Question: Here is a little follow-up question to this question of mine: <URL>.
This is my current setup:
'''
config {
tx_realurl_enable = 1
simulateStaticDocuments = 0
sys_language_uid = 1
language = de
locale_all = de_DE
htmlTag_langKey = de
linkVars := addToList(L)
uniqueLinkVars = 1
sys_language_mode = content_fallback
sys_language_overlay = 1
}
[globalVar = GP:L = 1]
config.sys_language_uid = 1
config.language = de
config.locale_all = de_DE
config.htmlTag_langKey = de
[global]
[globalVar = GP:L = 2]
config.sys_language_uid = 2
config.language = en
config.locale_all = en_EN
config.htmlTag_langKey = en
[global]
'''
In the backend, German has the ID 1 and English the ID 2. Up to now, everything worked fine. But now there is a site where some German content has no direct translated element in the English content. In other words: I need an element only to appear on the German version.
Up to now, the German content sat in the "default" column and the English content was added in the "english" column. So I thought all I have to do is add a german translation to the site and add the element there. But it is not working as expected:

This is the content I added. The left column (marked green) is the default content. The middle column (pink) is the German content. The right column (blue) is the English content.
But in the frontend, on the English site the blue (English) content is show and on the German site, the green (default) content is shown, not the pink (German) content, as I would have expected and desired.
Where did I go wrong?
I already confirmed that L=1 by messing around with the htmlTag_langKey. It definitely is set by the first conditional block. So why is sys_language_uid = not displaying the German content. Is any additional configuration needed?
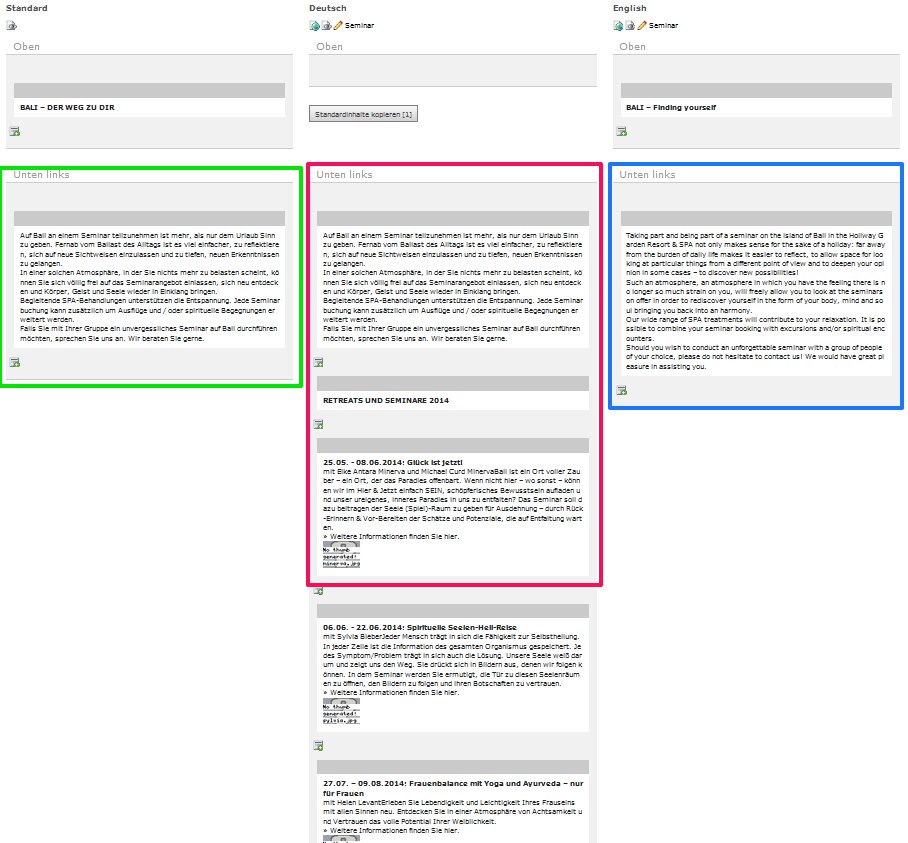
Answer: You are adding a german translation to a german text. This can't go well.
If your main language is german, it should stay the default language. You can rename the label via TSCONFIG in the Backend for editor's convenience.
'''
mod.SHARED{
defaultLanguageFlag = de.gif
defaultLanguageLabel = Deutsch
}
'''
The default language has the ID 0, so you can call index.php without a language parameter. So you just have to add the foreign languages on page 0, default is already there
I think you will run into problems if you try to force another localisation to be the default language, so you might want to go back to 2 languages quickly.
By the way, I find the most logical setup for TYPO3 language fallback to be:
In TS:
'''
config.sys_language_overlay =1
// don't set sys_language_mode
'''
In TSCONFIG:
'''
mod.web_layout.defLangBinding = 1
'''
which will bind each article with it's translations